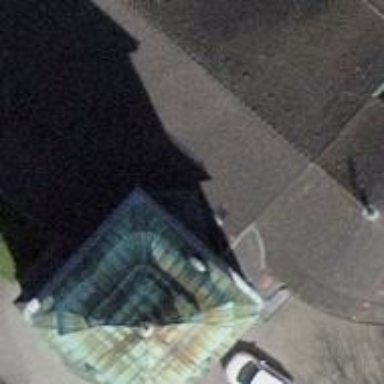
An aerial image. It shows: Bell tower that is part of building.